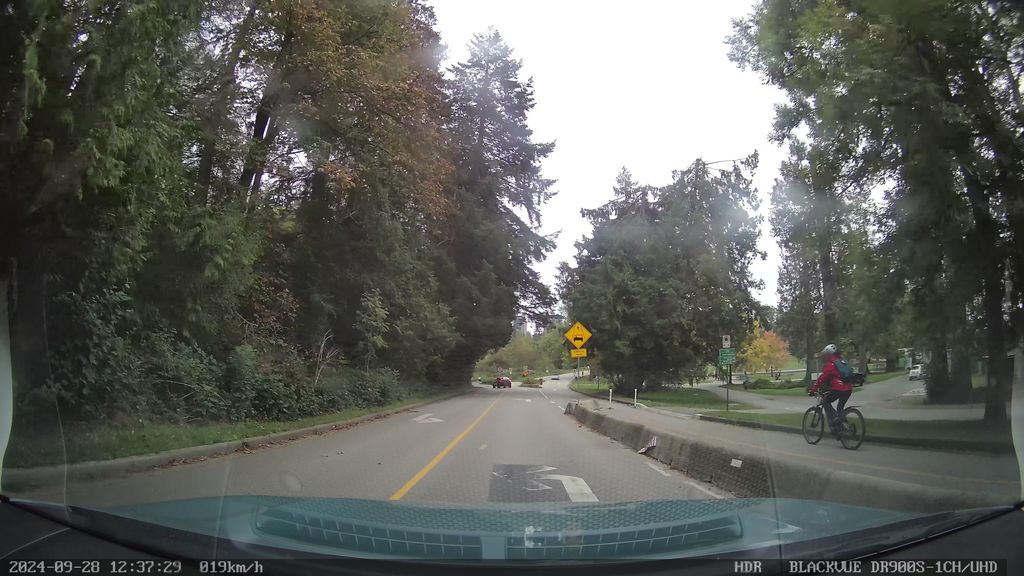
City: vancouver